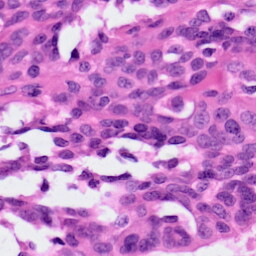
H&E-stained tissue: Ovarian